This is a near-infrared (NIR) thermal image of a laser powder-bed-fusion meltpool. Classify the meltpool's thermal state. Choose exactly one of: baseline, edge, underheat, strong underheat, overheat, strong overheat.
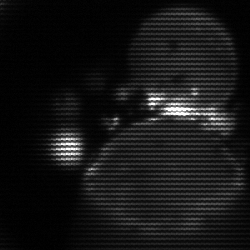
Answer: edge